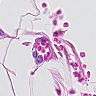
Metastatic tissue present: no